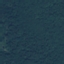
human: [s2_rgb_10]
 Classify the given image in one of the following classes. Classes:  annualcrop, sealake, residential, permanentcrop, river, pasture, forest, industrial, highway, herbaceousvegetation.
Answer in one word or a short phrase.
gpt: Forest